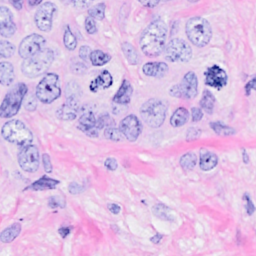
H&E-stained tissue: Breast